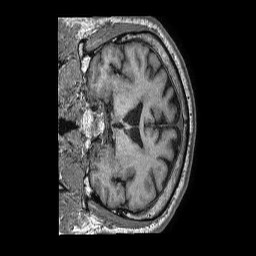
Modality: T1w
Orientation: coronal
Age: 61
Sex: male
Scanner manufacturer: philips
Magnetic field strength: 1.5 T
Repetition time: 0.007616 s
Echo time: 0.003465 s